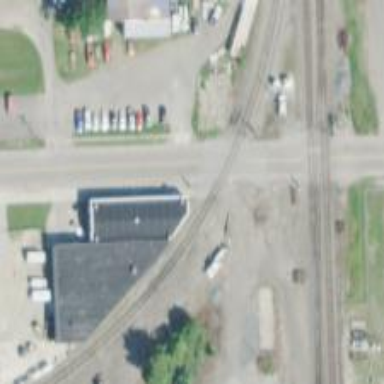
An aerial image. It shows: Railway siding for service.